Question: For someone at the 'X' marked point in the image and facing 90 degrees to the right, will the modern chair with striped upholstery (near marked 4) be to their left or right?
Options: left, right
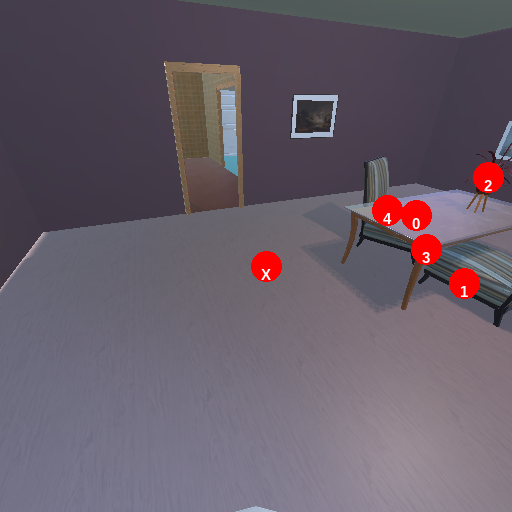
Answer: left